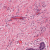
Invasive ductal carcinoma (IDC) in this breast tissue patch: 1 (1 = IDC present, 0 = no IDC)